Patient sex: M
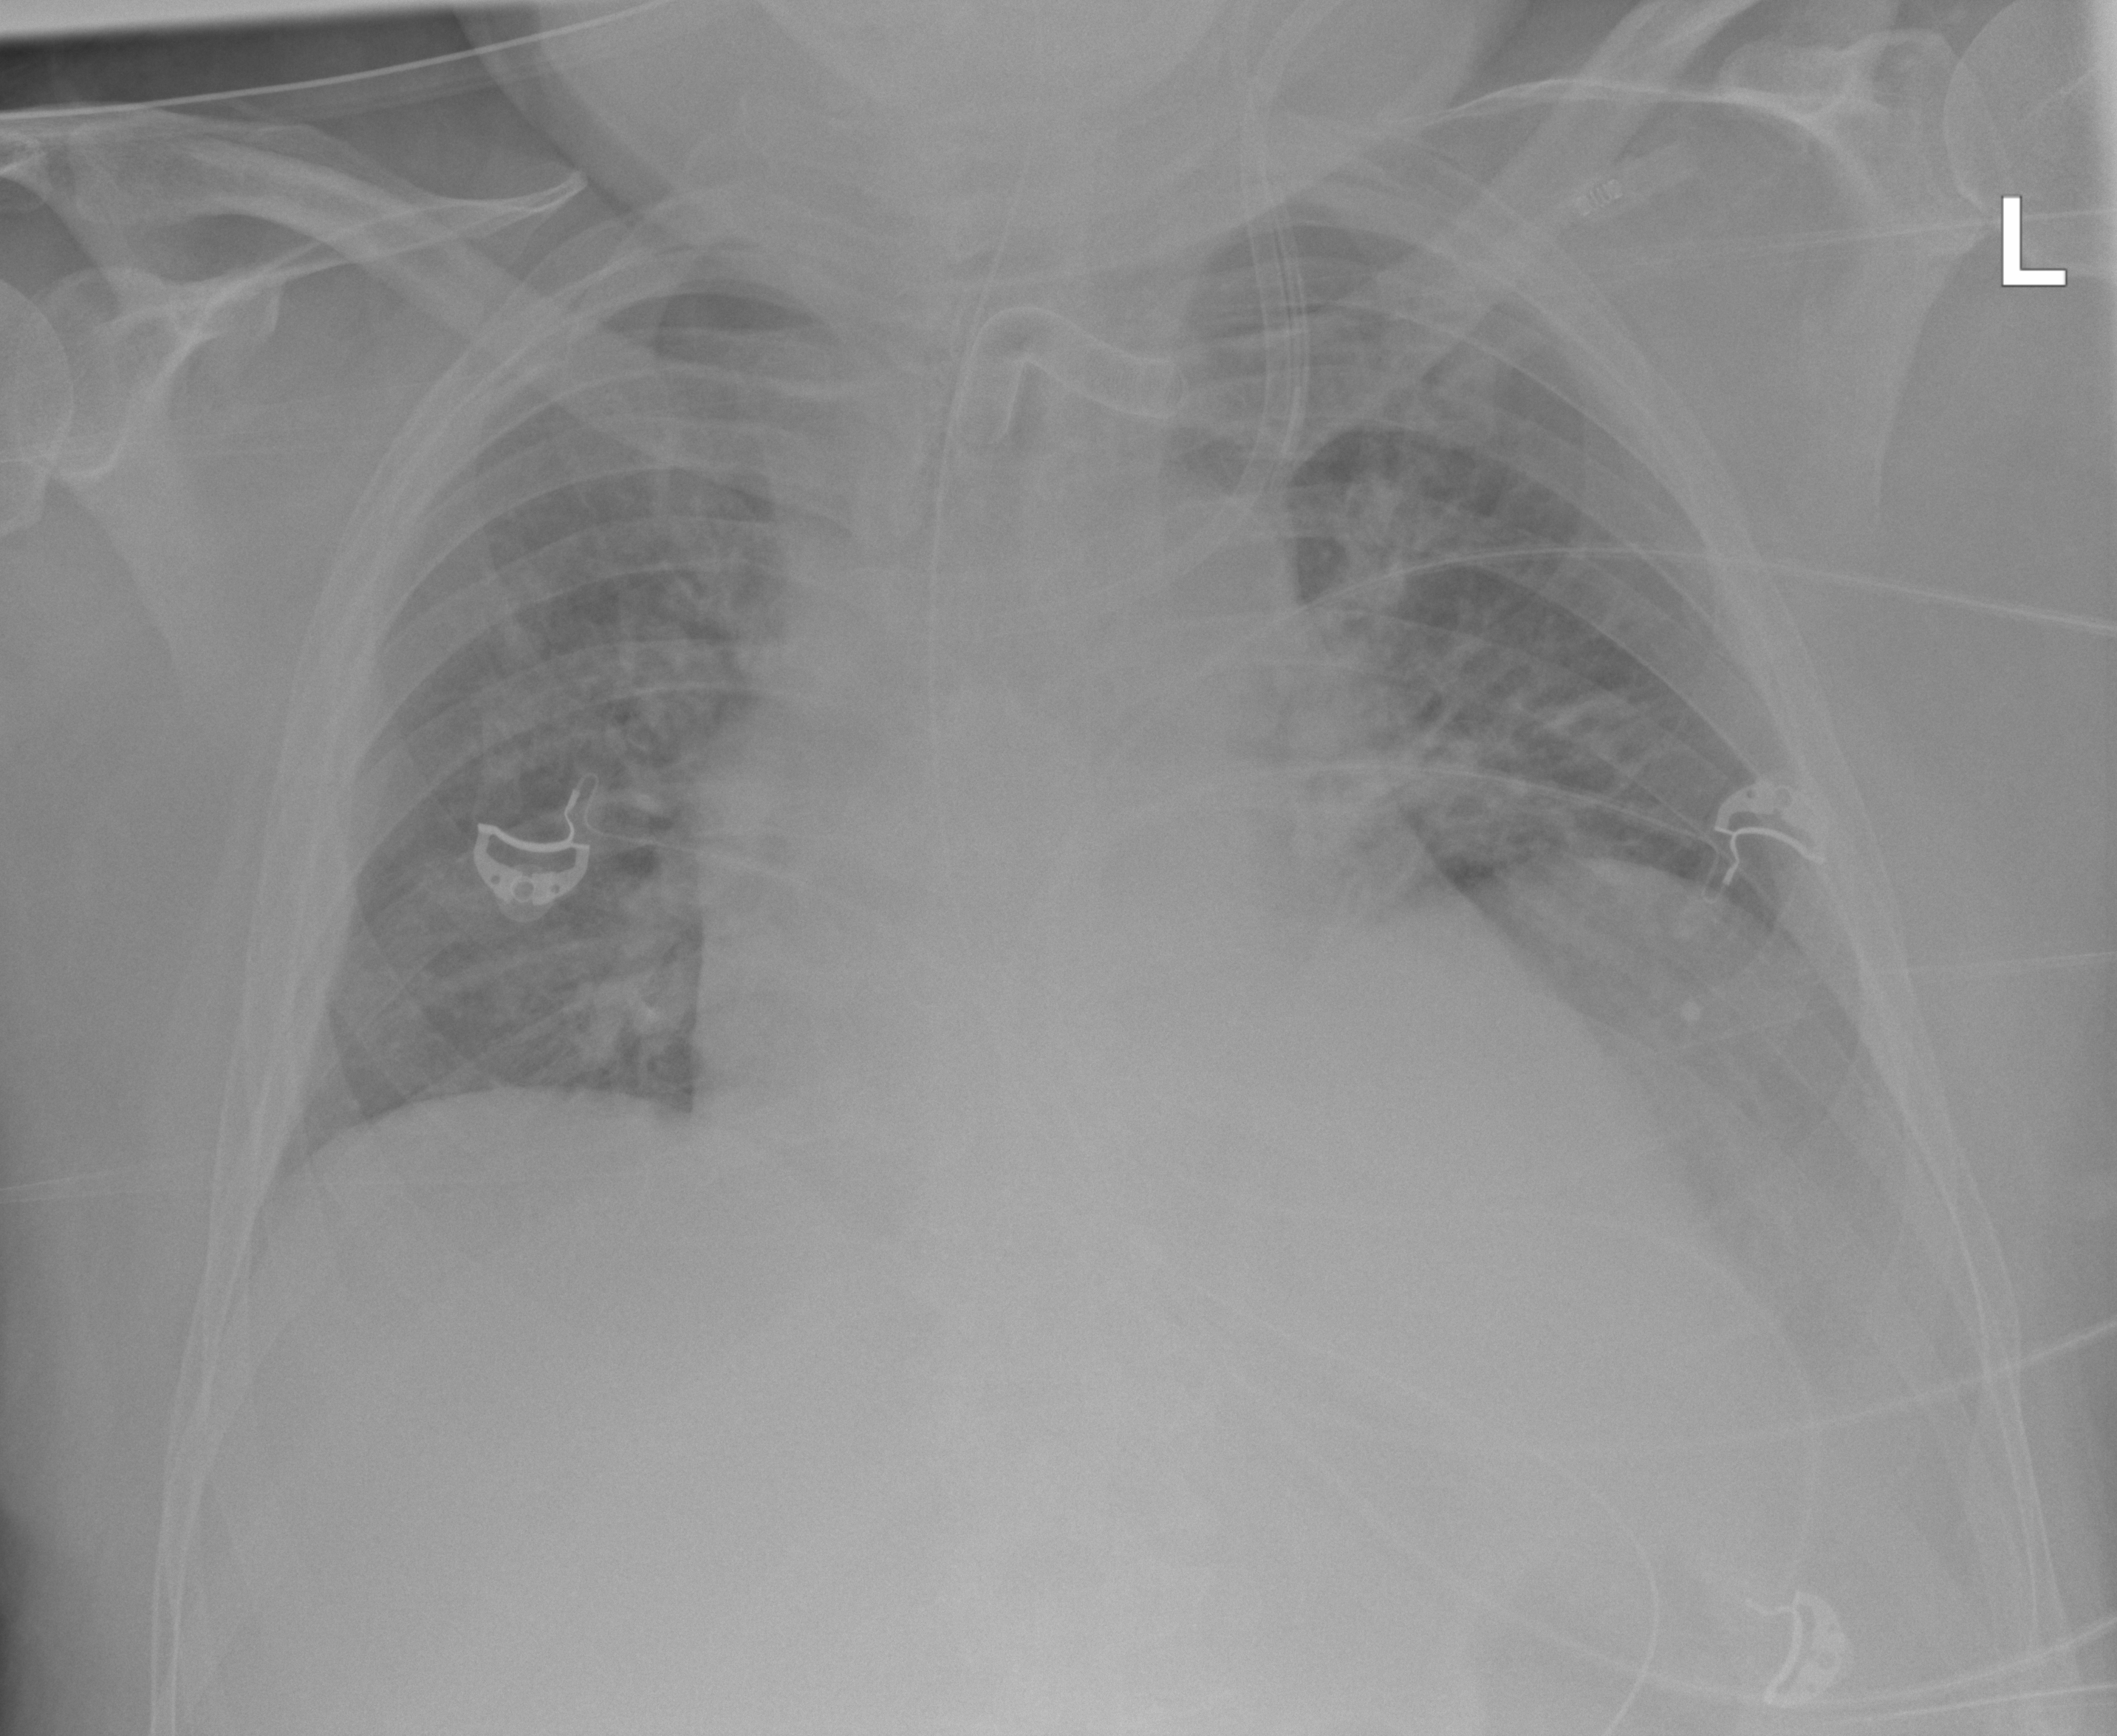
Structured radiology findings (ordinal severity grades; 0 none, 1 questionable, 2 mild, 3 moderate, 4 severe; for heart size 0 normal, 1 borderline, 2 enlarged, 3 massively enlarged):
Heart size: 2
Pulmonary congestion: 2
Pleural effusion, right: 0
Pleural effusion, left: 0
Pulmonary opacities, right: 0
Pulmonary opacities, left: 0
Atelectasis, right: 2
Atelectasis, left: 2